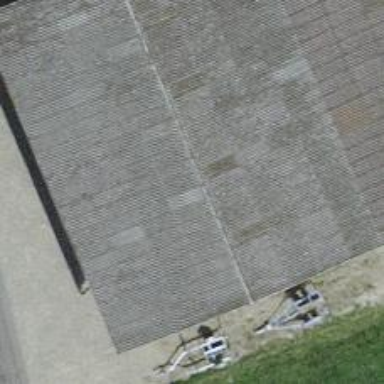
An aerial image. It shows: Boat storage facility.